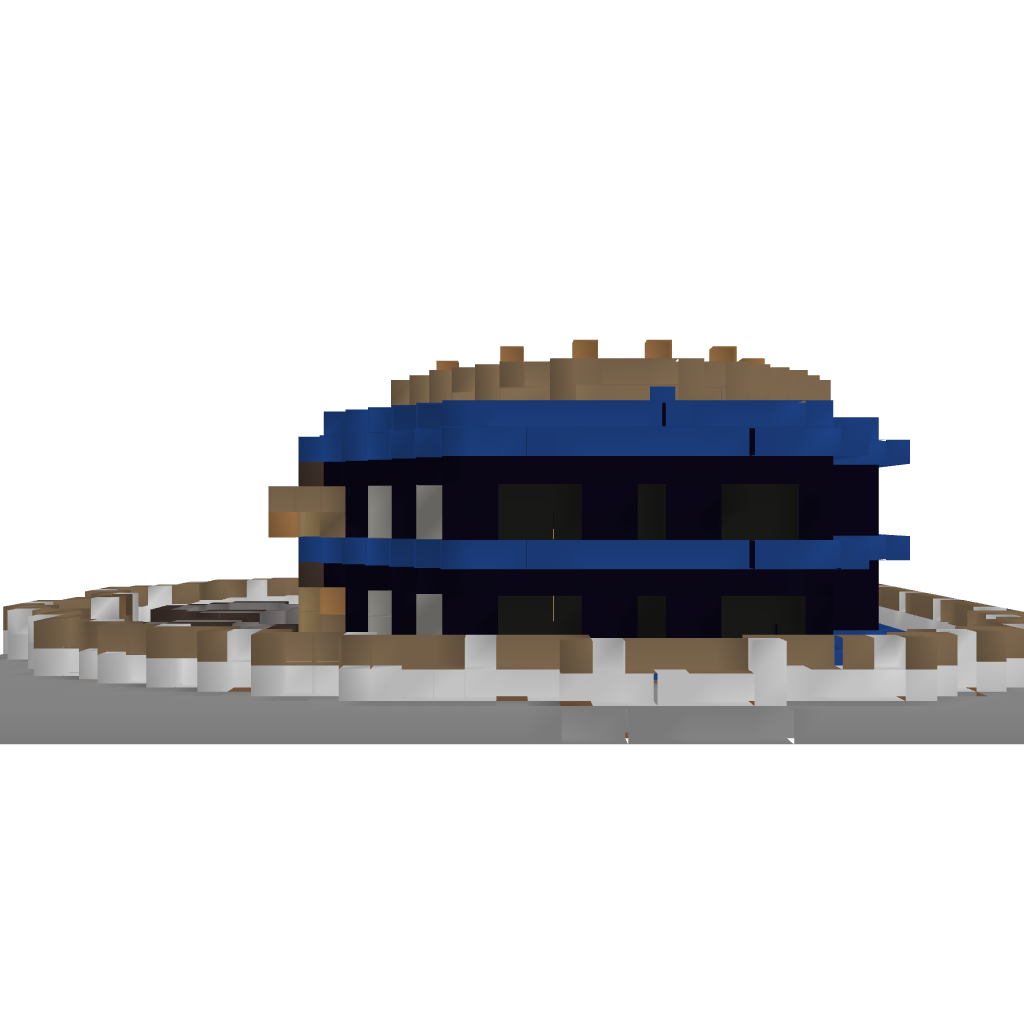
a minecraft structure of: Lapis Fortress